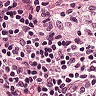
Metastatic tissue present: no